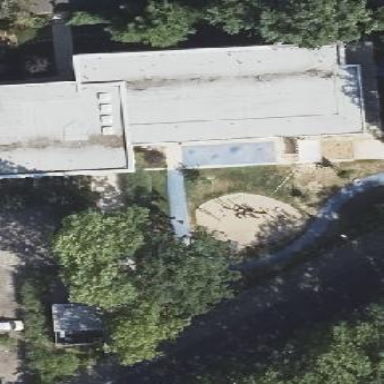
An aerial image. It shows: Kindergarten surrounded by fence.